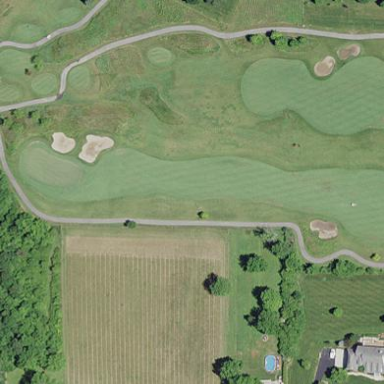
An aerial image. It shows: Grassy area designated as golf fairway.